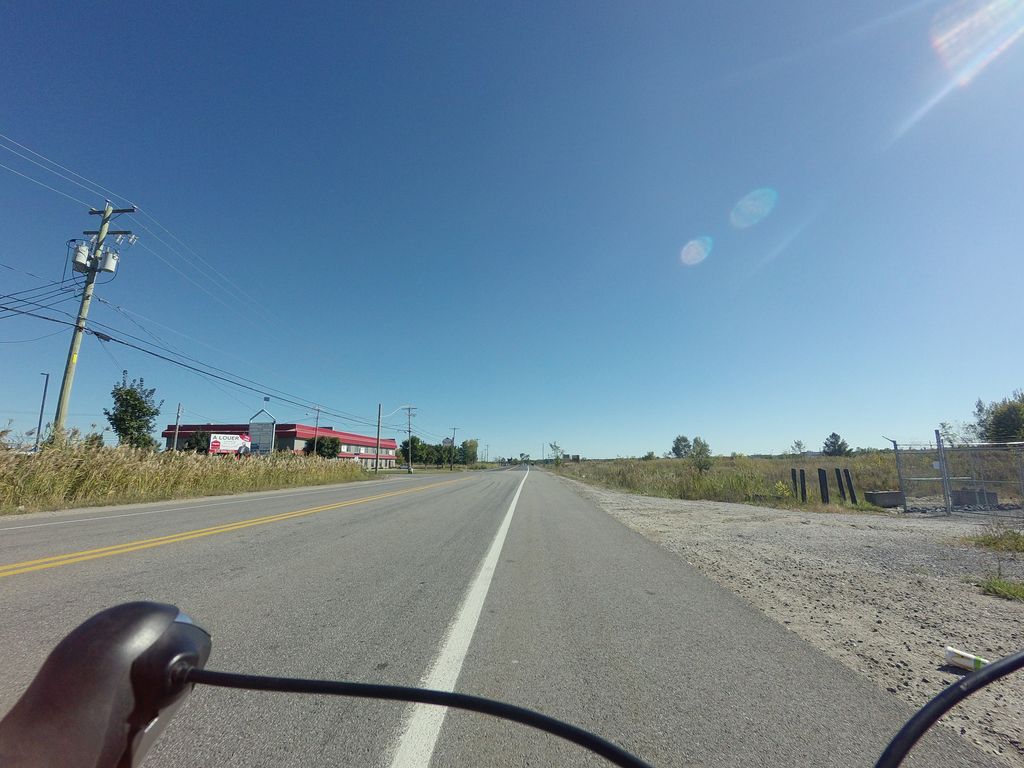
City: ottawa-gatineau